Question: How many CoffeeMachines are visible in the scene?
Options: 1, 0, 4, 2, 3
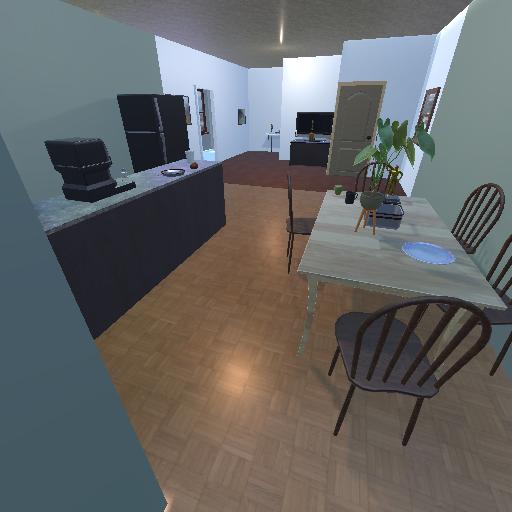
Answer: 1